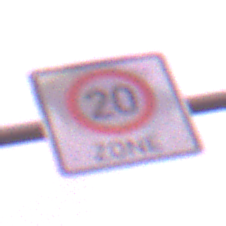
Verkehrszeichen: BeginnZone20
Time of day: SunriseSunset
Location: Outdoor (Urban)
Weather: PartlyCloudy
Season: NotSpecified
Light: Natural